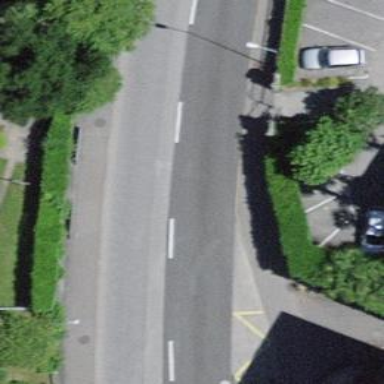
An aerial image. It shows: Primary highway with asphalt surface and sidewalks on both sides.